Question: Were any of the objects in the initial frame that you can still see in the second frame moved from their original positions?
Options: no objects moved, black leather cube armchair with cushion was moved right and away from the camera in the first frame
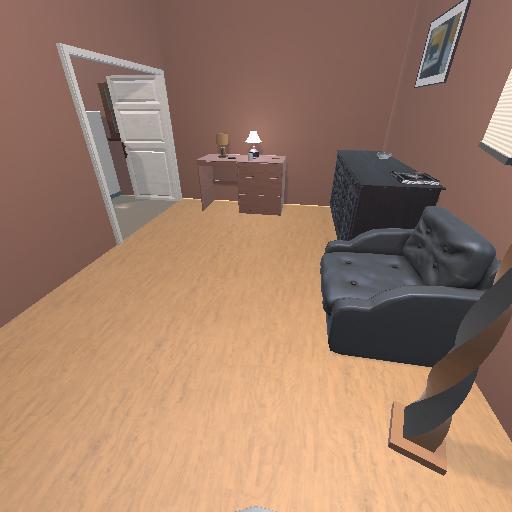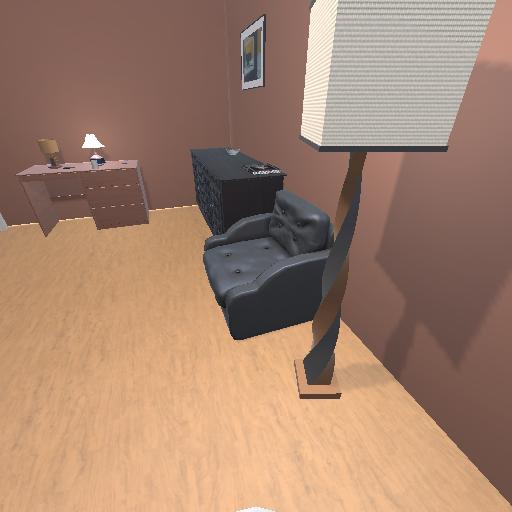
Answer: no objects moved